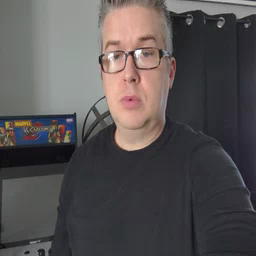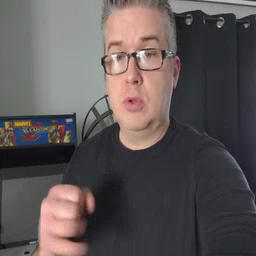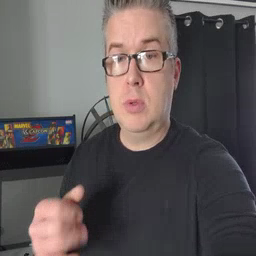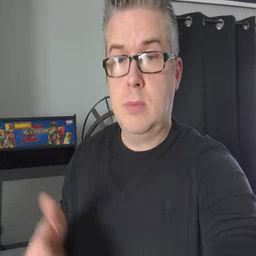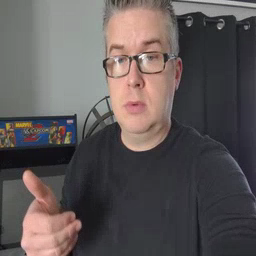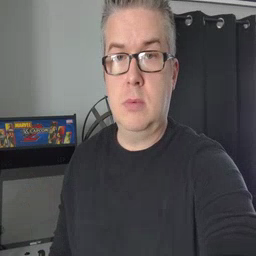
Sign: jeans